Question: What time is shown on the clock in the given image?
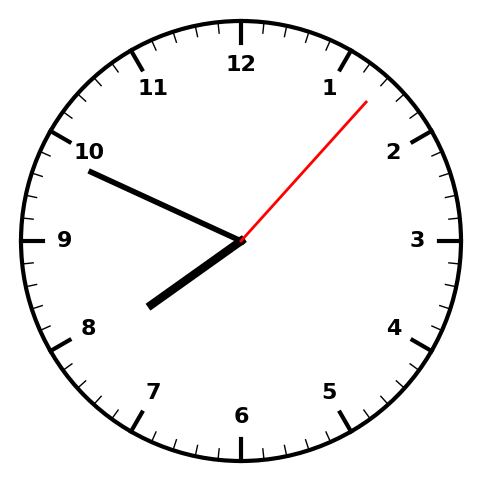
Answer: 07:49:07